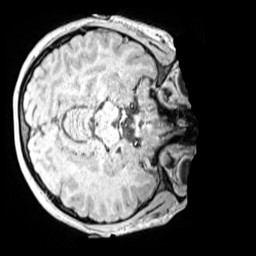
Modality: MP2RAGE
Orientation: axial
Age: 12
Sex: female
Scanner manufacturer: siemens
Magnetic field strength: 3 T
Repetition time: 4 s
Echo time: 0.00299 s